Question: Under Android publish > your application > language > add language is option

What does it do? Does it translate my application to all possible languages automatically depending on user selected locale?
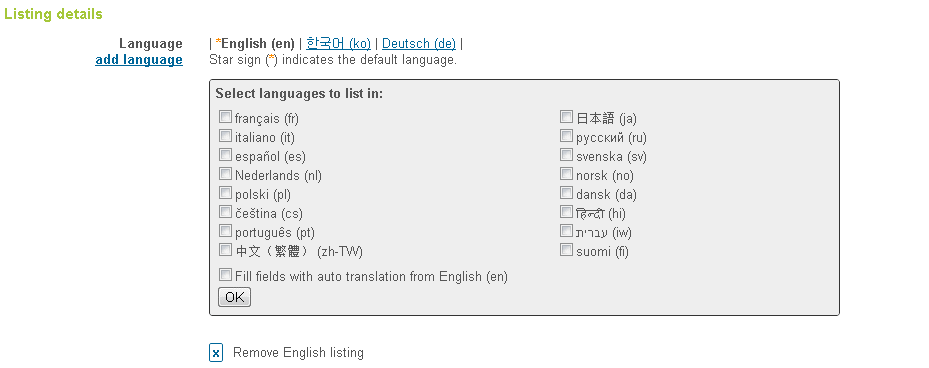
Answer: It just take the English text (if any) and fill the languages you selected with the translation.
It only apply for the market descriptions.